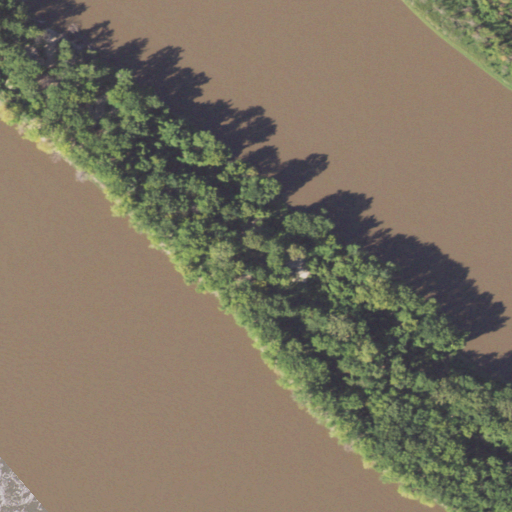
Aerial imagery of island in Illinois named Hat Island containing open water, woody wetlands, barren land, and herbaceous wetlands